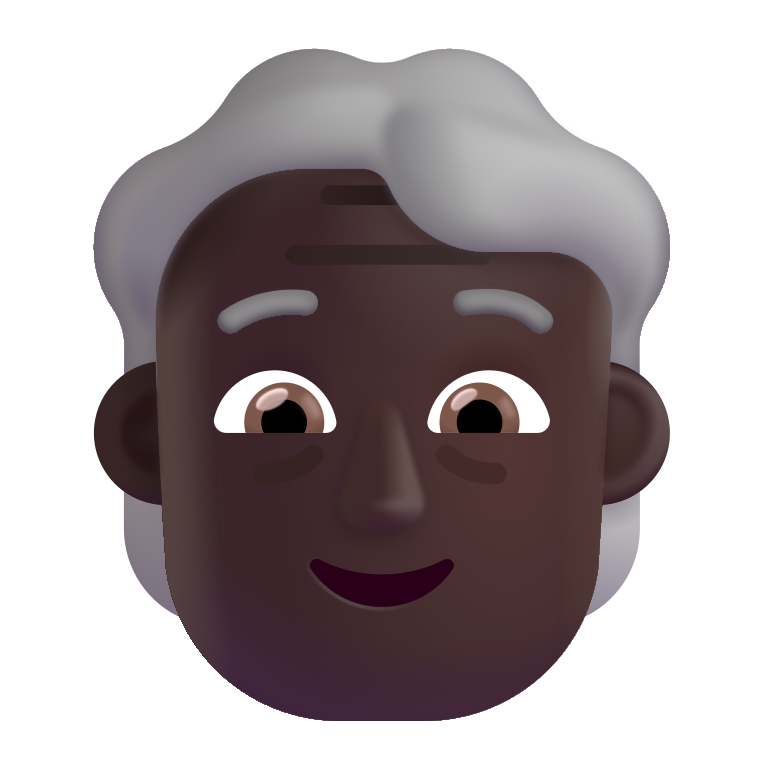
older person color dark